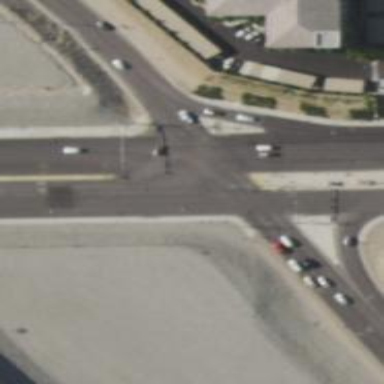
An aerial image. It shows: Solid stop line on the road.